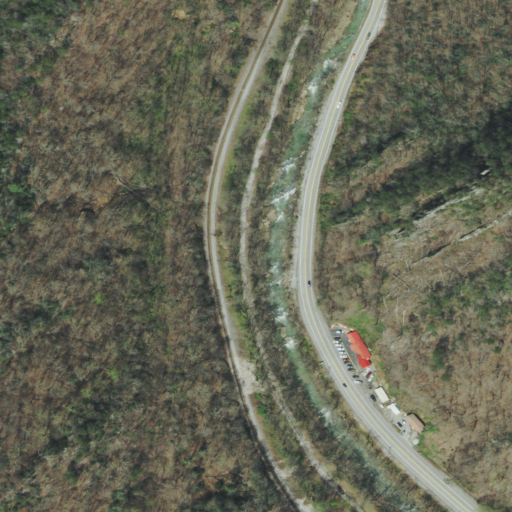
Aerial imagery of gap in Tennessee named Big Creek Gap containing deciduous forest, low intensity development, mixed forest, medium intensity development, and open development